Interaction volume radius: 5 \u00c5
Interaction volume height: 20 \u00c5
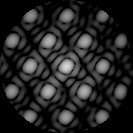
Disorder parameter: 0.08167